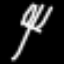
Label: fork